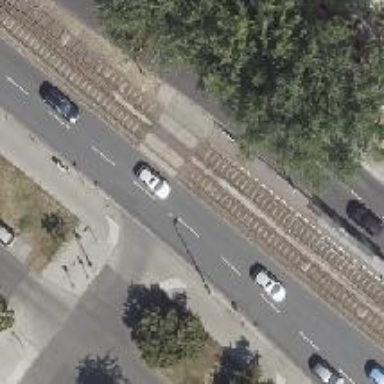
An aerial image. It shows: Secondary road with asphalt surface. It is dual carriageway with cycle track on the right side.